Field crop: tomato
Growth stage: 1
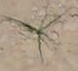
Species: cyperus